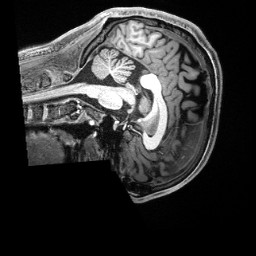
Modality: T1w
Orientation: sagittal
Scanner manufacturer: siemens
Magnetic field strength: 3 T
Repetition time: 2.5 s
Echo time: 0.00231 s